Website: macys
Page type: gifting
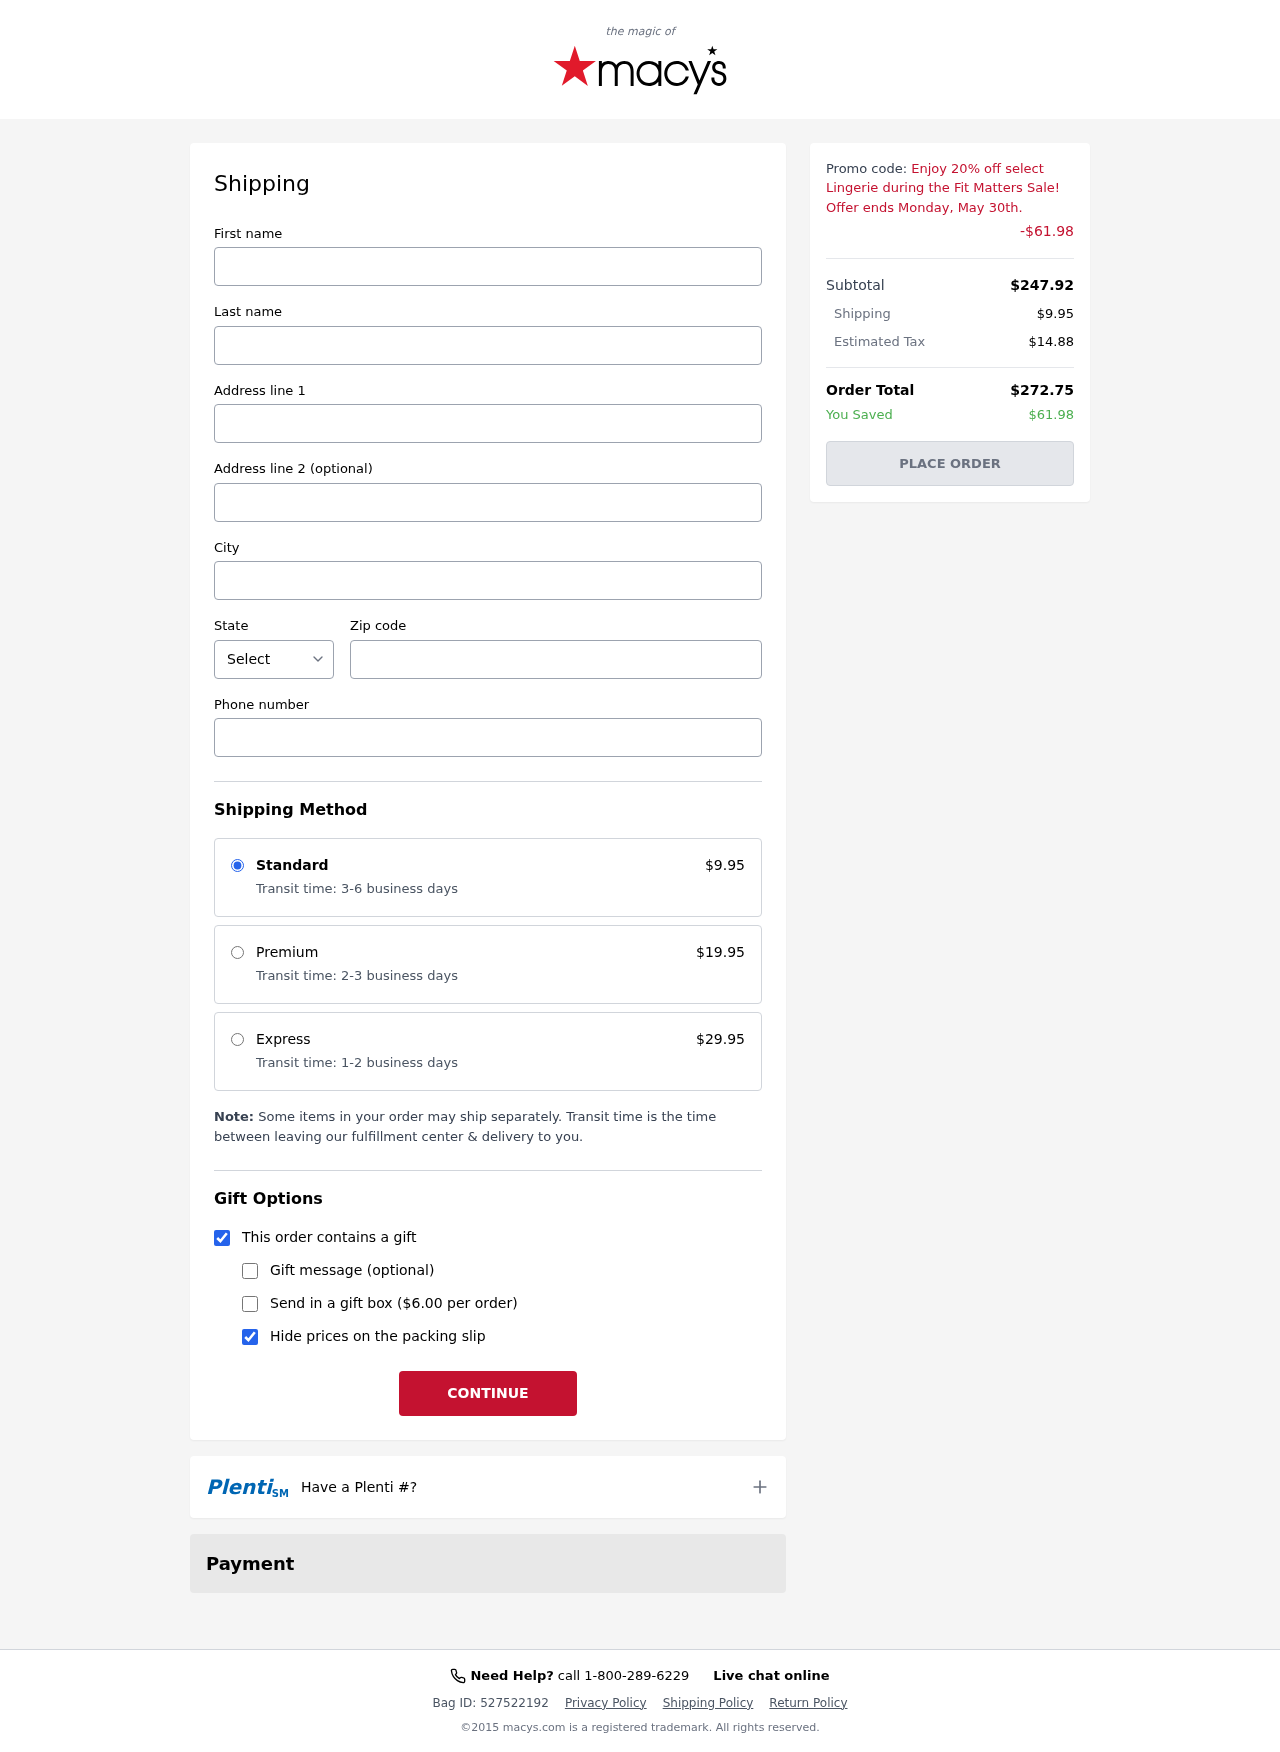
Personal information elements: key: PII_CITY
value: New Lisafurt
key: PII_FIRSTNAME
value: John
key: PII_LASTNAME
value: Camacho
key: PII_PHONE
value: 9843764803
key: PII_POSTCODE
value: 38554
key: PII_STATE_ABBR
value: MI
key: PII_STREET
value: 123 Stanley Meadow
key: PII_STREET2
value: Suite 357
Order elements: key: ORDER_SHIPPING_COST
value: $9.95
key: ORDER_DISCOUNT
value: -$61.98
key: ORDER_SUBTOTAL
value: $247.92
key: ORDER_TAX
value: $14.88
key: ORDER_TOTAL
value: $272.75
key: ORDER_SAVINGS
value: $61.98